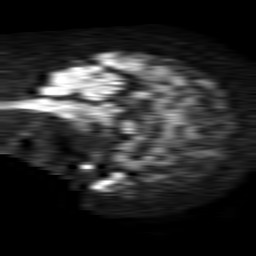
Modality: TRACE
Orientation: sagittal
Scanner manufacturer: philips
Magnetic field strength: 1.5 T
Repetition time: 4.6 s
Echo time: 0.08631 s